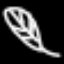
Label: leaf